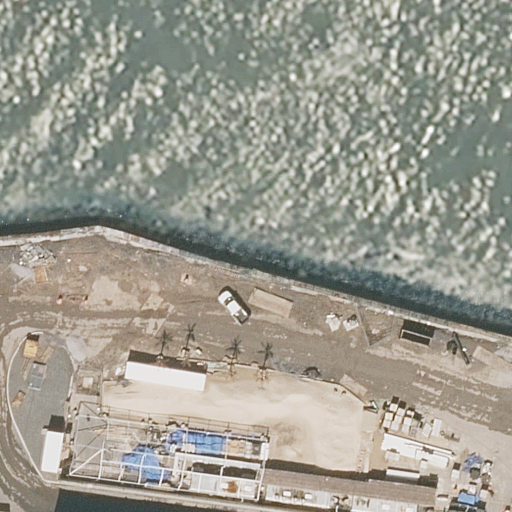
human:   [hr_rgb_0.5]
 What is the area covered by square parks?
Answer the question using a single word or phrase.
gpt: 0m2

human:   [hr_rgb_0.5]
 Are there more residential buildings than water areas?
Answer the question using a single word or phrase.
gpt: no

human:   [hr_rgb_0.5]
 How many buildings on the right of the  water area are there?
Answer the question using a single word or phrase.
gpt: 0

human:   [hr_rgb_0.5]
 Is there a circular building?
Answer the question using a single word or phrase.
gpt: no

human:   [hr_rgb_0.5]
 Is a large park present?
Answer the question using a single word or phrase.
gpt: yes

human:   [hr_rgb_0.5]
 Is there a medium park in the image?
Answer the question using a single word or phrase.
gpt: no

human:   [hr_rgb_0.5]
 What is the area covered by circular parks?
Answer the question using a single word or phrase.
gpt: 0m2

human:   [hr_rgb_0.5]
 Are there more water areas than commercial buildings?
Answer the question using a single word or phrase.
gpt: yes

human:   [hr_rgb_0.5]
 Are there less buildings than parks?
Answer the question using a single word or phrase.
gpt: no

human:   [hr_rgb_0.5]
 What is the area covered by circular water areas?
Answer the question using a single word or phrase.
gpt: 0m2

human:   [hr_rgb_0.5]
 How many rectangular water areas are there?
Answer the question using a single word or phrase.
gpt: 1

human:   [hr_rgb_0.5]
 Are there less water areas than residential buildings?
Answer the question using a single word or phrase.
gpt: no

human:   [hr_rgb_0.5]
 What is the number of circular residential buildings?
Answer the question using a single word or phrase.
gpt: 0

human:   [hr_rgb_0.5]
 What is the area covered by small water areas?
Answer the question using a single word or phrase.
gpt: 0m2

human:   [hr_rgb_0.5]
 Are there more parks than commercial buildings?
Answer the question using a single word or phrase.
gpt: yes

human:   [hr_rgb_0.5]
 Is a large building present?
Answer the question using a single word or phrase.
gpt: yes

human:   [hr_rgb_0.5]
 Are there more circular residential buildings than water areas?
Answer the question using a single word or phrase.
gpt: no

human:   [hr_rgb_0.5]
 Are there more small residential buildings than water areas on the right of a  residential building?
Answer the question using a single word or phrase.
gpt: no

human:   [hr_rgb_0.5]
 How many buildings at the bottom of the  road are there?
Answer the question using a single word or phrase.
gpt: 0

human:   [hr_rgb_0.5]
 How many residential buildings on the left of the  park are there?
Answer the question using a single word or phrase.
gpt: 0

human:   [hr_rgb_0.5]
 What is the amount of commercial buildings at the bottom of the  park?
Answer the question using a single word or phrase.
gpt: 0

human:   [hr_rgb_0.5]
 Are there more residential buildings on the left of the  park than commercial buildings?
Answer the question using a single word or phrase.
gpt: no

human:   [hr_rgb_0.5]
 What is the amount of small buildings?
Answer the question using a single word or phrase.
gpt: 0

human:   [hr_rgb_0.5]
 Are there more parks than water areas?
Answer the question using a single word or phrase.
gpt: no

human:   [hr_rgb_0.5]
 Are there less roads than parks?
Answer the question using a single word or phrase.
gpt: no

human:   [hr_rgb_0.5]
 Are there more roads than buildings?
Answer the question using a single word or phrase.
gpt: no

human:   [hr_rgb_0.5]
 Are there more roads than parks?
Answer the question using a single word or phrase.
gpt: no

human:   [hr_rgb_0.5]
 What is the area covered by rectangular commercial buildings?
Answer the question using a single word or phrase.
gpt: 0m2

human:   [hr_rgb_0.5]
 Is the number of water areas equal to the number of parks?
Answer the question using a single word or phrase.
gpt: yes

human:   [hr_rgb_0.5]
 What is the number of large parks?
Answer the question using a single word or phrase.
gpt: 1

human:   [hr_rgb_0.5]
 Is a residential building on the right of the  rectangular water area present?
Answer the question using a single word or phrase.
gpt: no

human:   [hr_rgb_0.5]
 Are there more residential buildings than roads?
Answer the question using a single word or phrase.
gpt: no

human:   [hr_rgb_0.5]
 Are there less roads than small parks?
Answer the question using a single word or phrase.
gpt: no

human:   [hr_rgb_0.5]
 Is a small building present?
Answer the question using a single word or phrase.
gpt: no

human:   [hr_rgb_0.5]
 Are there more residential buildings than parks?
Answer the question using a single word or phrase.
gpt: no

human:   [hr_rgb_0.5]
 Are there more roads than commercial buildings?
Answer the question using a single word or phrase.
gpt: yes